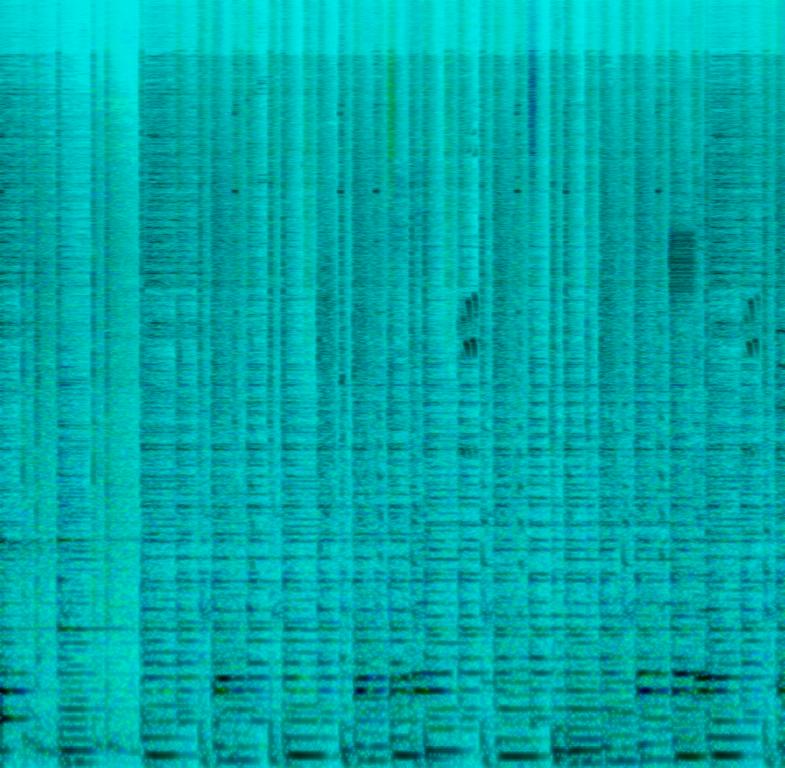
The low quality recording features a harmonizing staccato vocals melody sung over groovy piano melody, wide shimmering shakers, punchy kick, thin snare hits and some nice sound effects in the background. It sounds fun and happy - almost like a jingle.